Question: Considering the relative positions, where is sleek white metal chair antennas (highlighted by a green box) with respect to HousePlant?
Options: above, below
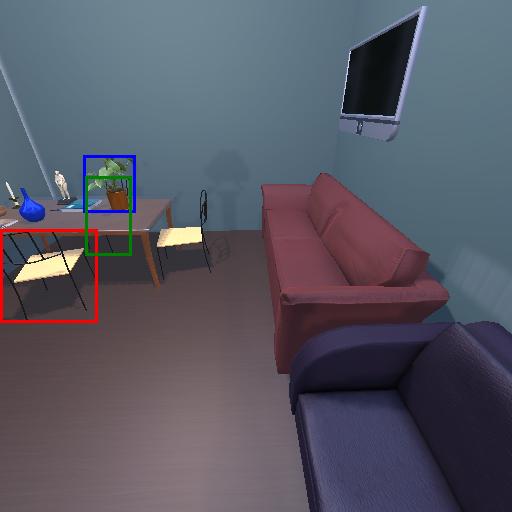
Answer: above